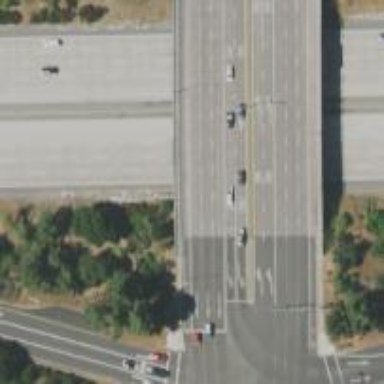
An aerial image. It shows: Primary highway crossing over bridge.